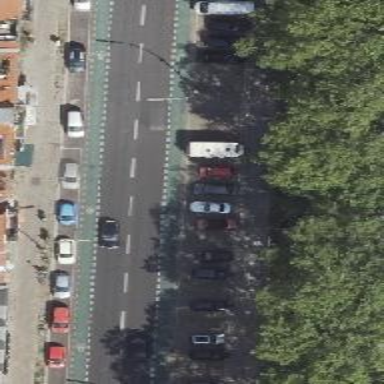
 and there is lane for parking on the right side. The cycle lanes are marked with green surface."